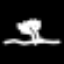
Label: palm tree